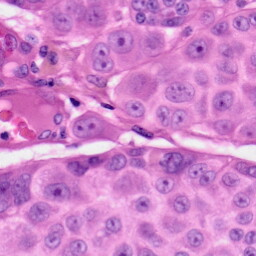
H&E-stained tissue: Skin